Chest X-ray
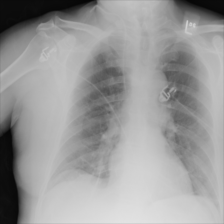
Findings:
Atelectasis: negative
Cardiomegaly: negative
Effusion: negative
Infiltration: negative
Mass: negative
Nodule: negative
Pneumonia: negative
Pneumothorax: negative
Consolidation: negative
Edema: negative
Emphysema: negative
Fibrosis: negative
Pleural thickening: negative
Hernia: negative